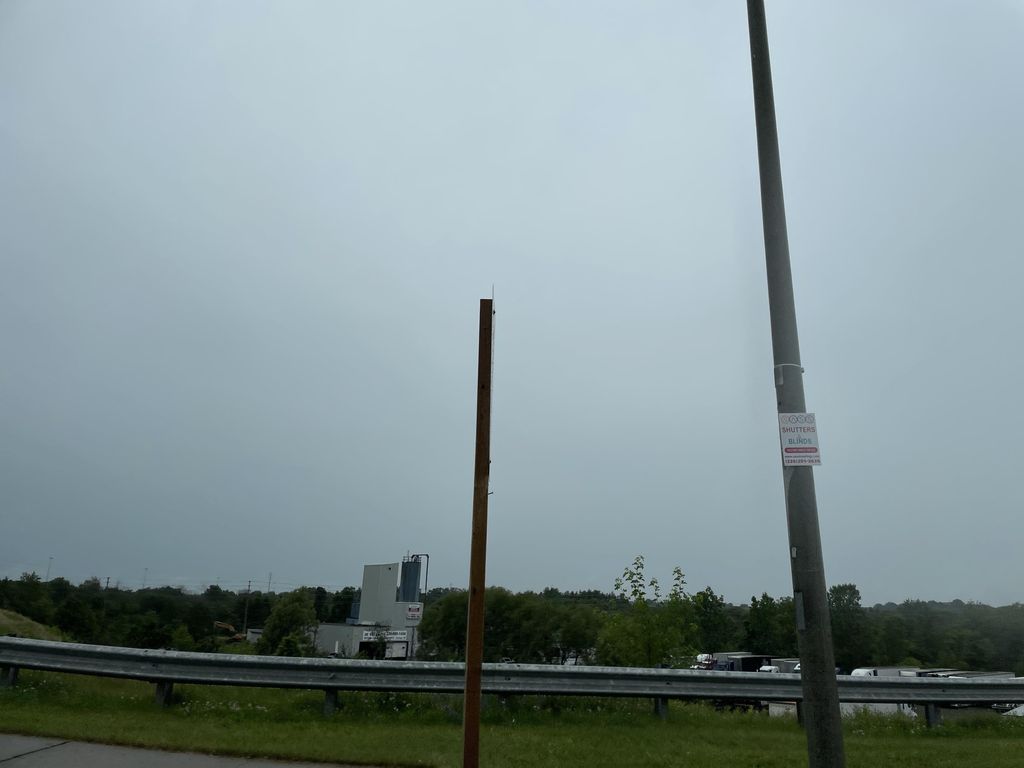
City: kitchener-waterloo